Question: I have the following simple
Node in a graph:
'''
digraph "graph.svg" {
graph [bgcolor="#333333" fontcolor=white fontname=Helvetica fontsize=16 label="Title" rankdir=TB]
0 [label=<<TABLE BORDER="0" CELLBORDER="1" CELLSPACING="0" CELLPADDING="2" BGCOLOR="#006699">
<TR>
<TD COLSPAN="2">Node Titel</TD>
</TR>
<TR>
<TD COLSPAN="2">Sieve</TD>
</TR>
<TR>
<TD CELLPADDING="0">
<TABLE BORDER="0" CELLPADDING="0" CELLSPACING="0" BGCOLOR="#006699">
<TR>
<TD BORDER="1">in 1</TD>
</TR>
<TR>
<TD BORDER="1">in 2</TD>
</TR>
</TABLE>
</TD>
<TD CELLPADDING="0">
<TABLE BORDER="0" CELLPADDING="0" CELLSPACING="0" BGCOLOR="#006699">
<TR>
<TD BORDER="1">out 1</TD>
</TR>
<TR>
<TD BORDER="1">out 2</TD>
</TR>
<TR>
<TD BORDER="1">out 3</TD>
</TR>
</TABLE>
</TD>
</TR>
</TABLE>> shape=plaintext]
}
'''
Which produces this output:

How can I make the borders align such that no double borders appear anywhere between the nested tables?
I managed to fiddle around with the CELLSPADING=-1
but I don't think that is the way to go?
I cannot use the COLSPAN option because the inputs and outputs ports are variable in size, that's why I solved this with a nested table for both input and output cells.
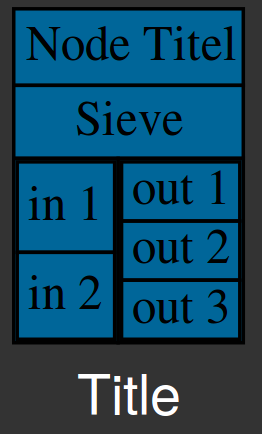
Answer: you were near there
'''
digraph "graph.svg" {
graph [bgcolor="#333333" fontcolor=white fontname=Helvetica fontsize=16 label="Title" rankdir=TB]
0 [label=<<TABLE BORDER="0" CELLBORDER="1" CELLSPACING="0" CELLPADDING="2" BGCOLOR="#006699">
<TR>
<TD COLSPAN="2">Node Titel</TD>
</TR>
<TR>
<TD COLSPAN="2">Sieve</TD>
</TR>
<TR>
<TD CELLPADDING="0" BORDER="0">
<TABLE BORDER="0" CELLPADDING="0" CELLSPACING="0" BGCOLOR="#006699">
<TR>
<TD BORDER="1">in 1</TD>
</TR>
<TR>
<TD BORDER="1">in 2</TD>
</TR>
</TABLE>
</TD>
<TD CELLPADDING="0" BORDER="0">
<TABLE BORDER="0" CELLPADDING="0" CELLSPACING="0" BGCOLOR="#006699">
<TR>
<TD BORDER="1">out 1</TD>
</TR>
<TR>
<TD BORDER="1">out 2</TD>
</TR>
<TR>
<TD BORDER="1">out 3</TD>
</TR>
</TABLE>
</TD>
</TR>
</TABLE>> shape=plaintext]
}
'''